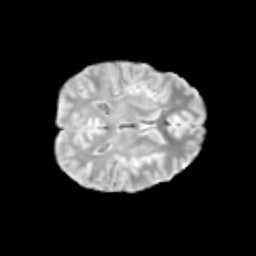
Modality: T2w
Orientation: axial
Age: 13
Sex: male
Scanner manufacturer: siemens
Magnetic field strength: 3 T
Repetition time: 3.8 s
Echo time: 0.07 s